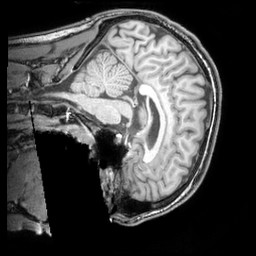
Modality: T1w
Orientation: sagittal
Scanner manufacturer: philips
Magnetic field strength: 3 T
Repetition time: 0.00817 s
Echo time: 0.00375 s